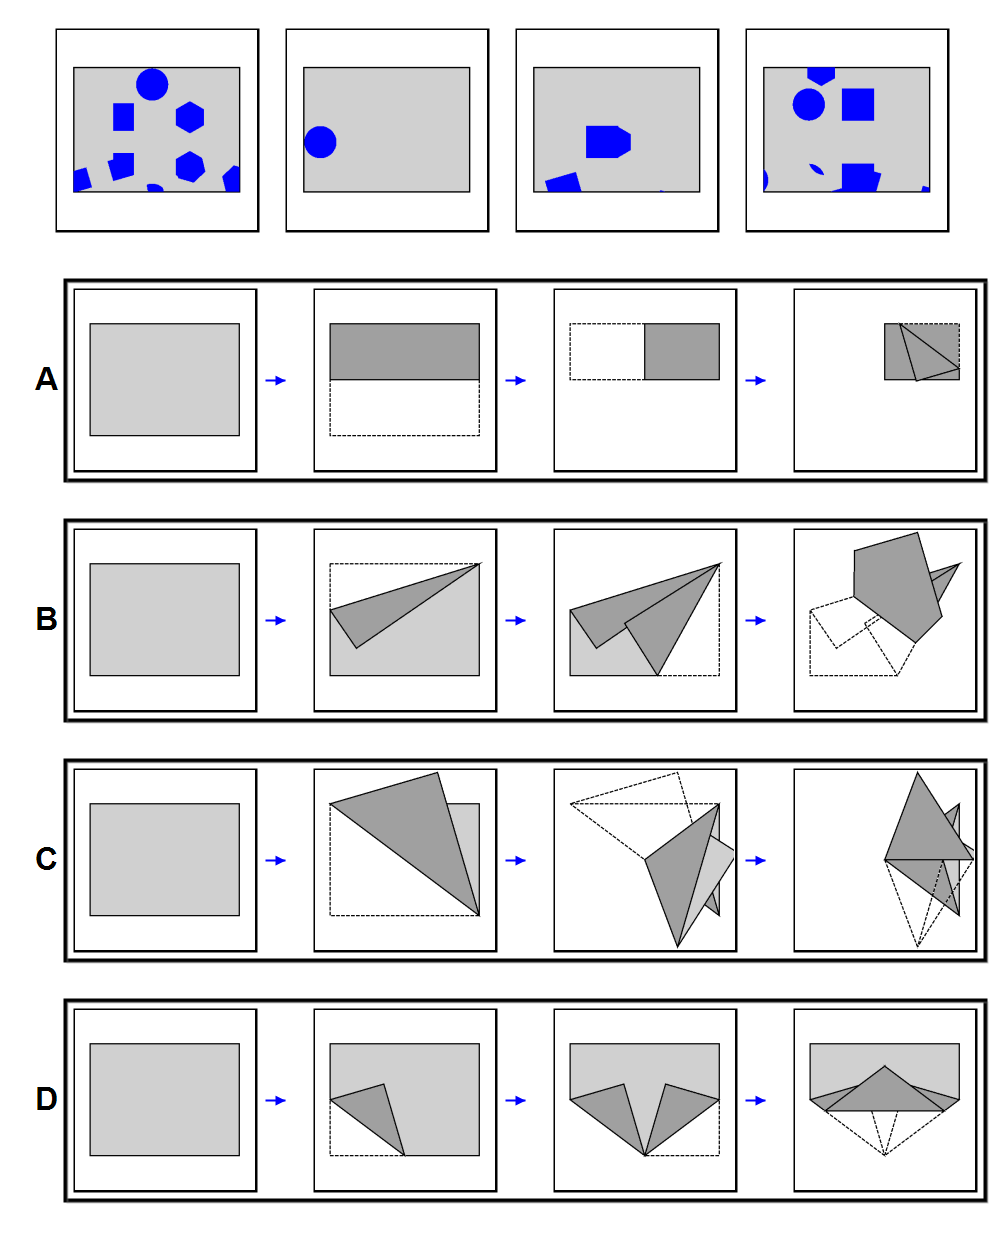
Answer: D